Question: I have a problem with my spacing. I have to '<p>''s in my code, but there is a huge space between both I wanted to put them in a table in different '<tr>'s, but it would not work, so I put them both in the same '<tr>' and '<td>', but the spacing is still here. Here are the code and photos (ignore the long talk about chamomil and tea) :
'''
<table style="border-style: none; margin:0 auto; white-space: pre-wrap;">
<tr>
<td>
<div class="tisane" style="border-style: groove; border-radius: 6%; max-width: 308px; max-height: 358px;">
<img src="images/30467-5-tea.png" style="width: 300px; height: 200px;" alt="Tisane a la chamomille">
</div>
</td>
<td style="max-height: 40px;">
<a href="Millepertuis.html"><img src="images/272222649004211.png" style="width: 200px; height: unset; right: 20px; top: 170px; padding: 20px; position: absolute;"></a>
<a href="tisanes.html"><img src="images/272222649004211.png" style="width: 200px; height: unset; left: 20px; top: 170px; padding: 20px; position: absolute; transform: scaleX(-1);"></a>
</td>
</tr>
<tr style="height: 40px; max-height: 40px;">
<td style="max-height: 20px;">
<p class="normaltext" style="text-align: center; padding: 0px; margin-top: 0px; margin-bottom: 0px; font-size: 30px; border: 0px;">Tisane a la chamomille</p>
<p class="arial" style="width: 430px; white-space: pre-line; text-align: center; word-wrap: break-word; font-size: 18px; top: 0px; position: relative;">
Depuis toujours, l'homme utilise la chamomille en la consommant pour ses vertus calmantes et digestives, et de nombreuses autres facons. Retrouvez toute cette puissance sous sa forme la plus savoureuse dans notre infusion faite uniquement des petales les plus qualitatifs.
</p>
</td>
</tr>
</table>
'''
<URL>
[
<URL>
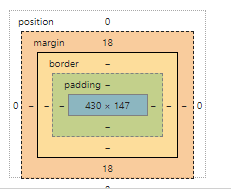
Answer: You have 'white-space: pre-wrap;' nearly everywhere but you want it to be normal in that area. I've added 'white-space: normal;' and it is showing as expected (excluding your local images).
'''
<table style="border-style: none; margin:0 auto; white-space: pre-wrap;">
<tr>
<td>
<div class="tisane" style="border-style: groove; border-radius: 6%; max-width: 308px; max-height: 358px;">
<img src="images/30467-5-tea.png" style="width: 300px; height: 200px;" alt="Tisane a la chamomille">
</div>
</td>
<td style="max-height: 40px;">
<a href="Millepertuis.html"><img src="images/272222649004211.png" style="width: 200px; height: unset; right: 20px; top: 170px; padding: 20px; position: absolute;"></a>
<a href="tisanes.html"><img src="images/272222649004211.png" style="width: 200px; height: unset; left: 20px; top: 170px; padding: 20px; position: absolute; transform: scaleX(-1);"></a>
</td>
</tr>
<tr style="height: 40px; max-height: 40px;">
<td style="max-height: 20px; white-space: normal;">
<p class="normaltext" style="text-align: center; padding: 0px; margin-top: 0px; margin-bottom: 0px; font-size: 30px; border: 0px;">Tisane a la chamomille</p>
<p class="arial" style="width: 430px; white-space: pre-line; text-align: center; word-wrap: break-word; font-size: 18px; top: 0px; position: relative;">
Depuis toujours, l'homme utilise la chamomille en la consommant pour ses vertus calmantes et digestives, et de nombreuses autres facons. Retrouvez toute cette puissance sous sa forme la plus savoureuse dans notre infusion faite uniquement des petales
les plus qualitatifs.
</p>
</td>
</tr>
</table>
'''